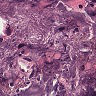
Metastatic tissue present: no